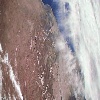
Label: land